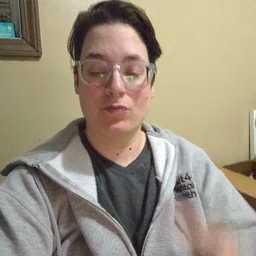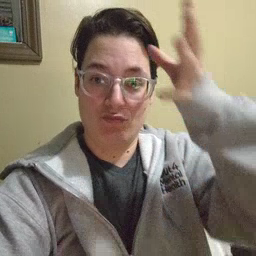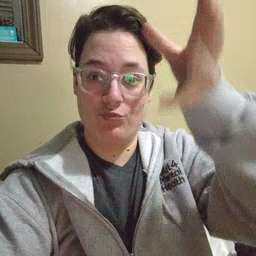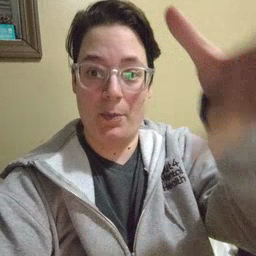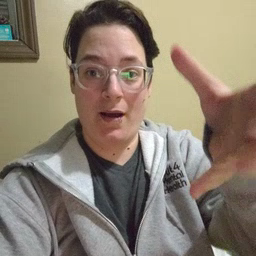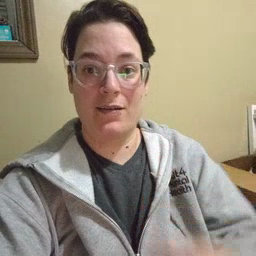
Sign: grandpa